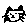
Label: cat